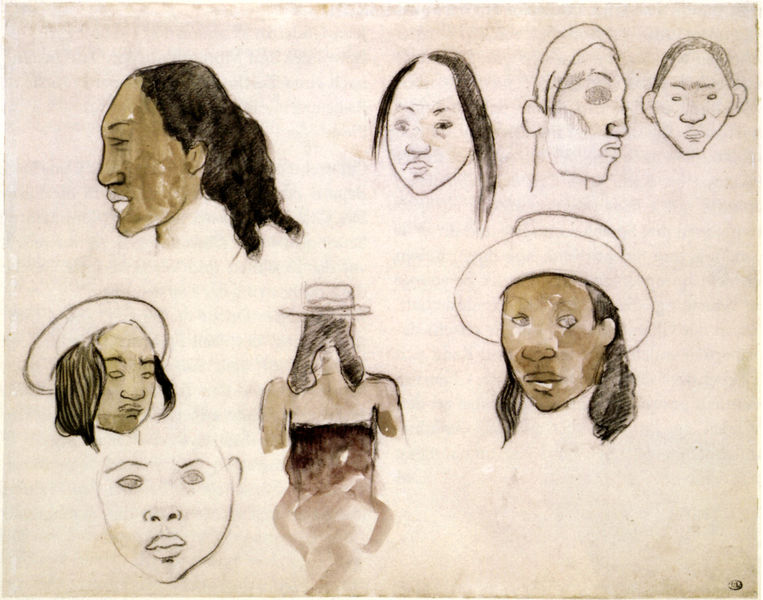
Titel: Skizzenblatt: Tahitianer
Künstler: Paul Gauguin
Standort: Paris
Institution: Musée d'Orsay
Schlagwörter: kopf, mann, weiß, aquarell, frauen, menschen, mädchen, braun, frau, frisur, grau, haar, hut, hüte, köpfe, mund, männer, nase, ohr, profil, rücken, schwarz, skizze, stirn, zeichnung, blick, gesichter, augen, gesicht, inkarnat, hals, portrait, porträt, auge, haare, blatt, lippen, locken, ohren, rechts, scheitel, papier, studie, zöpfe, afrika, leer, grafik, graphik, vergilbt, figuren, einfach, ernst, grimmig, pupillen, goya, wange, krempe, dekolleté, exotisch, gauguin, afrikanerin, schwarze, südsee, tusche, maske, links, kohle, porträts, asien, radierung, seite, asiatisch, koloriert, bleistift, enface, tinte, nasenlöcher, studien, rückansicht, halbprofil, afrikaner, schwarzer, zeichnen, gaugin, skizzen, lavierung, acht, unglücklich, hohl, zeichnungen, aquarelliert, lateinamerika, ansichten, coloriert, indianer, pinselzeichnung, schwarzhaarig, graphiken, versuche, skizzieren, skizzenblatt, studienblatt, südamerika, indio, farbiger, langes haar, vorn, abstehend, asiat, eingeborene, indios, gaugain, platte nase, aquarellisiert, grfiken, kolorisiert, kreol, halbfertig, schoko